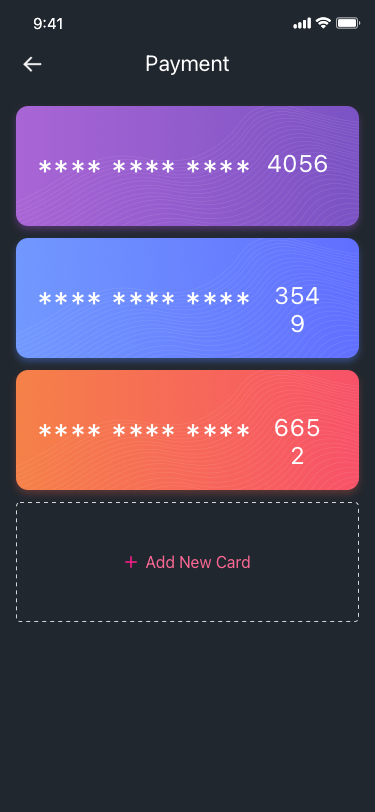
Text in this UI design:
Payment
**** **** ****
4056
mastercard
**** **** ****
3549
mastercard
**** **** ****
6652
Add New Card